Question: When I click the Google sign-in button, it shows the following dialog.

I click on Update and nothing happens, but my logcat gives the following output.
'''
01-24 07:38:48.121: W/GooglePlayServicesUtil(1305): Google Play services out of date. Requires <PHONE> but found <PHONE>
01-24 07:38:50.321: E/SettingsRedirect(1305): Can't redirect to app settings for Google Play services
'''
How can I get this to work on my emulator?
After it failed I ran the following command to see the error and got the following output:
'''
C:dt-bundle-windows-x86_64-20130729\sdk\platform-tools>adb logcat -d -s Packag
eManager:*
--------- beginning of /dev/log/main
--------- beginning of /dev/log/system
W/PackageManager( 390): Running ENG build: no pre-dexopt!
D/PackageManager( 390): No files in app dir /vendor/app
W/PackageManager( 390): Package com.example.android.apis desires unavailable sh
ared library com.example.will.never.exist; ignoring!
W/PackageManager( 390): Package com.example.android.apis desires unavailable sh
ared library com.example.will.never.exist; ignoring!
I/PackageManager( 390): Time to scan packages: 5.417 seconds
W/PackageManager( 390): Not granting permission android.permission.GLOBAL_SEARC
H to package com.android.quicksearchbox (protectionLevel=18 flags=0x8be45)
W/PackageManager( 390): Unknown permission com.android.smspush.WAPPUSH_MANAGER_
BIND in package com.android.phone
W/PackageManager( 390): Unknown permission com.android.vending.billing.BILLING_
ACCOUNT_SERVICE in package com.google.android.gsf.login
W/PackageManager( 390): Unknown permission com.android.vending.billing.ADD_CRED
IT_CARD in package com.google.android.gsf.login
W/PackageManager( 390): Unknown permission com.android.vending.billing.IBilling
AccountService.BIND2 in package com.google.android.gsf.login
W/PackageManager( 390): Unknown permission com.android.vending.TOS_ACKED in pac
kage com.google.android.gsf.login
W/PackageManager( 390): Unknown permission com.android.chrome.TOS_ACKED in pack
age com.google.android.gsf.login
W/PackageManager( 390): Not granting permission android.permission.ACCESS_DOWNL
OAD_MANAGER to package com.android.browser (protectionLevel=18 flags=0x9be45)
W/PackageManager( 390): Not granting permission android.permission.SEND_DOWNLOA
D_COMPLETED_INTENTS to package com.android.browser (protectionLevel=2 flags=0x9b
e45)
W/PackageManager( 390): Not granting permission android.permission.BIND_APPWIDG
ET to package com.android.widgetpreview (protectionLevel=18 flags=0x8be44)
W/PackageManager( 390): Unknown permission android.permission.INSTALL_DRM in pa
ckage com.android.mms
W/PackageManager( 390): Not granting permission android.permission.DELETE_PACKA
GES to package com.svox.pico (protectionLevel=18 flags=0x8be45)
W/PackageManager( 390): Not granting permission android.permission.DEVICE_POWER
to package com.android.deskclock (protectionLevel=2 flags=0x48be45)
W/PackageManager( 390): Not granting permission android.permission.READ_DREAM_S
TATE to package com.google.android.gsf (protectionLevel=2 flags=0x40083e45)
I/PackageManager( 390): No secure containers on sdcard
W/PackageManager( 390): Not granting permission android.permission.GLOBAL_SEARC
H to package com.android.quicksearchbox (protectionLevel=18 flags=0x8be45)
W/PackageManager( 390): Unknown permission com.android.smspush.WAPPUSH_MANAGER_
BIND in package com.android.phone
W/PackageManager( 390): Unknown permission com.android.vending.billing.BILLING_
ACCOUNT_SERVICE in package com.google.android.gsf.login
W/PackageManager( 390): Unknown permission com.android.vending.billing.ADD_CRED
IT_CARD in package com.google.android.gsf.login
W/PackageManager( 390): Unknown permission com.android.vending.billing.IBilling
AccountService.BIND2 in package com.google.android.gsf.login
W/PackageManager( 390): Unknown permission com.android.vending.TOS_ACKED in pac
kage com.google.android.gsf.login
W/PackageManager( 390): Unknown permission com.android.chrome.TOS_ACKED in pack
age com.google.android.gsf.login
W/PackageManager( 390): Not granting permission android.permission.ACCESS_DOWNL
OAD_MANAGER to package com.android.browser (protectionLevel=18 flags=0x9be45)
W/PackageManager( 390): Not granting permission android.permission.SEND_DOWNLOA
D_COMPLETED_INTENTS to package com.android.browser (protectionLevel=2 flags=0x9b
e45)
W/PackageManager( 390): Not granting permission android.permission.BIND_APPWIDG
ET to package com.android.widgetpreview (protectionLevel=18 flags=0x8be44)
W/PackageManager( 390): Unknown permission android.permission.INSTALL_DRM in pa
ckage com.android.mms
W/PackageManager( 390): Not granting permission android.permission.DELETE_PACKA
GES to package com.svox.pico (protectionLevel=18 flags=0x8be45)
W/PackageManager( 390): Not granting permission android.permission.DEVICE_POWER
to package com.android.deskclock (protectionLevel=2 flags=0x48be45)
W/PackageManager( 390): Not granting permission android.permission.READ_DREAM_S
TATE to package com.google.android.gsf (protectionLevel=2 flags=0x40083e45)
I/PackageManager( 390): Action: "android.intent.action.SENDTO"
I/PackageManager( 390): Category: "android.intent.category.DEFAULT"
I/PackageManager( 390): Scheme: "sms"
I/PackageManager( 390): Adding preferred activity ComponentInfo{com.android.mms
/com.android.mms.ui.ComposeMessageActivity} for user 0 :
I/PackageManager( 390): Action: "android.intent.action.SENDTO"
I/PackageManager( 390): Category: "android.intent.category.DEFAULT"
I/PackageManager( 390): Scheme: "smsto"
I/PackageManager( 390): Adding preferred activity ComponentInfo{com.android.mms
/com.android.mms.ui.ComposeMessageActivity} for user 0 :
I/PackageManager( 390): Action: "android.intent.action.SENDTO"
I/PackageManager( 390): Category: "android.intent.category.DEFAULT"
I/PackageManager( 390): Scheme: "mms"
I/PackageManager( 390): Adding preferred activity ComponentInfo{com.android.mms
/com.android.mms.ui.ComposeMessageActivity} for user 0 :
I/PackageManager( 390): Action: "android.intent.action.SENDTO"
I/PackageManager( 390): Category: "android.intent.category.DEFAULT"
I/PackageManager( 390): Scheme: "mmsto"
I/PackageManager( 390): Adding preferred activity ComponentInfo{com.android.mms
/com.android.mms.ui.ComposeMessageActivity} for user 0 :
W/PackageManager( 390): Attempt to delete unknown system package com.android.ve
nding
W/PackageManager( 390): Attempt to delete unknown system package com.android.ve
nding
W/PackageManager( 390): Attempt to delete unknown system package com.google.and
roid.gms
C:dt-bundle-windows-x86_64-20130729\sdk\platform-tools>
'''
What am I supposed to make of this?
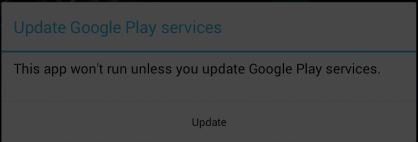
Answer: I found the solution on the page <URL>.
It only works with Android 4.22, but I think that the same idea can be applied to version 4.4 with the appropriate files.
1. Download the three files listed on the previous page: com.android.vending-<PHONE>.apk, com.google.android.gms-<PHONE>.apk and Google play services lib r5.
2. Create an AVD device with a normal target (Android 4.22, API 17), with Intel Atom (x86) if you want to use.
3. Install the two APK files from Android console.
4. Create your app for Android 4.22
5. DO NOT USE the google-play-services-lib of your system. You must use the third downloaded file.